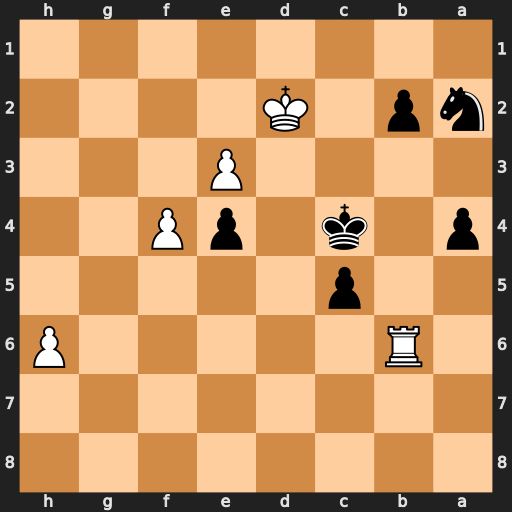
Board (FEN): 8/8/1R5P/2p5/p1k1pP2/4P3/np1K4/8
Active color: b
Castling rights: -
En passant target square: -
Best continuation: Nb4 Rxb4+ Kxb4 Kc2 Ka3 h7 Ka2